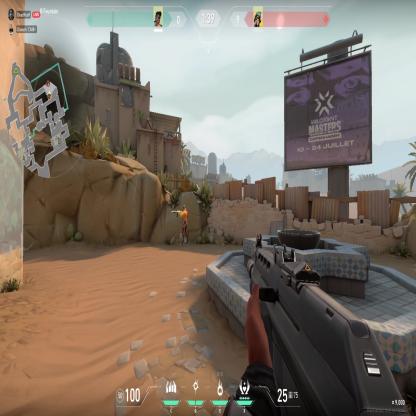
Label: enemy